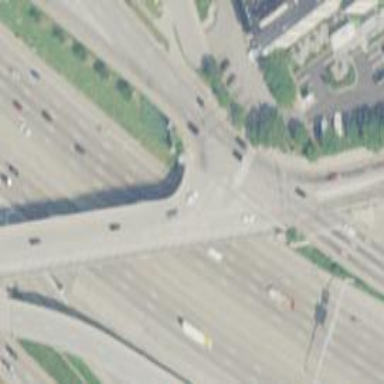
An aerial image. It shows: Bridge with asphalt surface carrying primary link road.